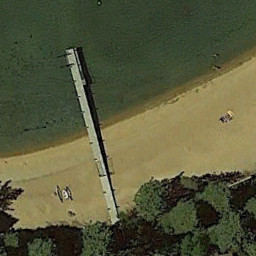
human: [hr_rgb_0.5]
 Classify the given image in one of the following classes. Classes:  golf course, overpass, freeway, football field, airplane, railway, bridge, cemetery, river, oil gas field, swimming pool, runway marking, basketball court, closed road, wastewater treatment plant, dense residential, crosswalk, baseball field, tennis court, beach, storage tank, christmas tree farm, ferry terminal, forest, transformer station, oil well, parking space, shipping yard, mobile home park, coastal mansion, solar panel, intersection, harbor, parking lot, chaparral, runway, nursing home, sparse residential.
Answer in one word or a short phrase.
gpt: ferry terminal